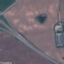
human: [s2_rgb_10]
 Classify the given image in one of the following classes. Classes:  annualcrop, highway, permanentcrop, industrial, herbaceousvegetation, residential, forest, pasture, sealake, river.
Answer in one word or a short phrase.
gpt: Highway